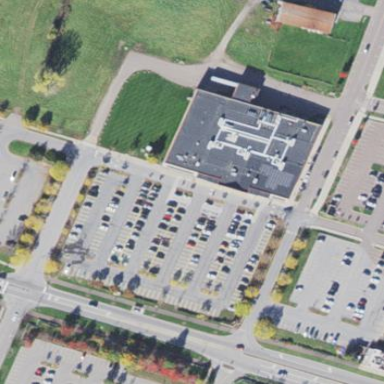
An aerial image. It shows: Supermarket located in building.